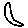
Label: moon